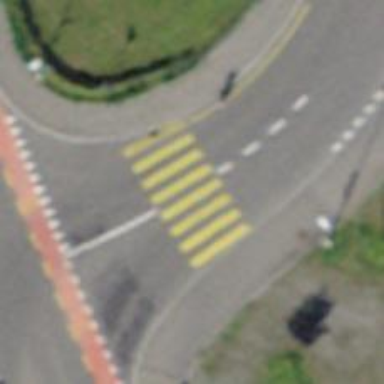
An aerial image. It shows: Zebra crossing on the road.